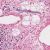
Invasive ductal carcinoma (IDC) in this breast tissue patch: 0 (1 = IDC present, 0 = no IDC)